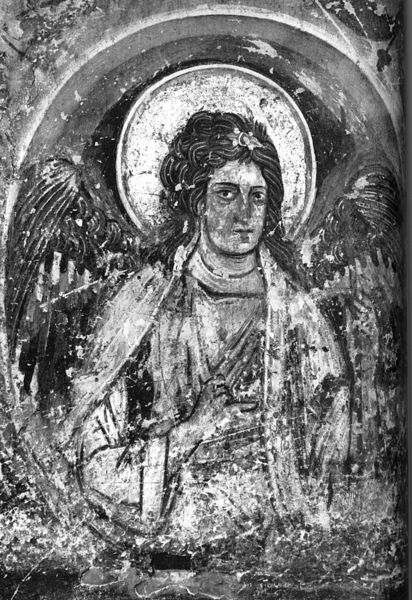
Titel: Baptisterium in Parma
Standort: Parma, Baptisterium (EU - I - Emilia-Romagna)
Schlagwörter: flügel, hand, umhang, finger, geste, grau, mund, nase, wand, augen, federn, gefieder, bild, bildnis, hals, porträt, kirche, gewand, haare, mantel, kinn, locken, renaissance, oval, engel, bogen, rundbogen, foto, fotografie, stern, schwarzweiß, rom, heiligenschein, nimbus, christus, jesus, mittelalter, griechenland, fresko, aureole, freske, glorie, byzanz, beschädigungen, ikonoklasmus, melerei, spätantike, nasei